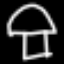
Label: mushroom